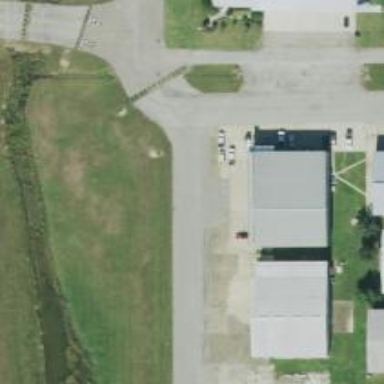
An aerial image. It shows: Service road leading to airport taxiway.